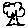
Label: tree